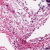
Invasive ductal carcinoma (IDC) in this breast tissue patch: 0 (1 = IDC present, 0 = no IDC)